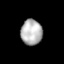
Tissue: lung
Cell type: Myeloid cells
Senescence score: 0.1626
Nuclear area (px): 536
Mean DAPI intensity: 180.416